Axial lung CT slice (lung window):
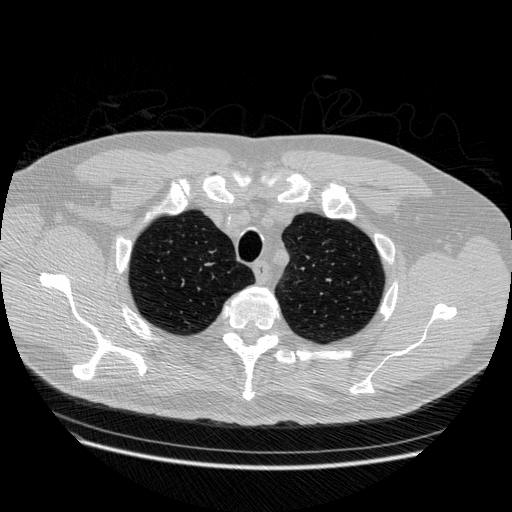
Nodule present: no